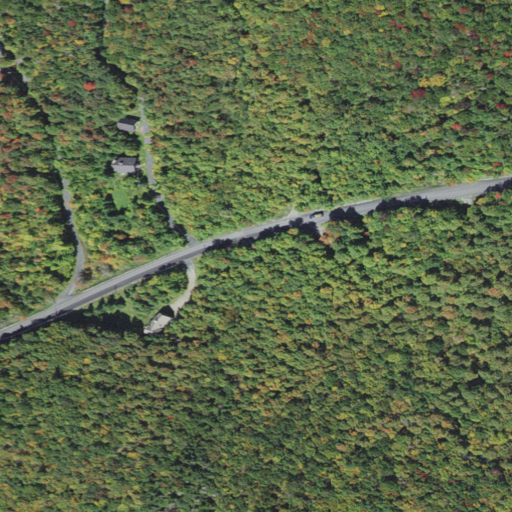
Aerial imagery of gap in Vermont named Roxbury Gap containing deciduous forest, open development, low intensity development, and high intensity development